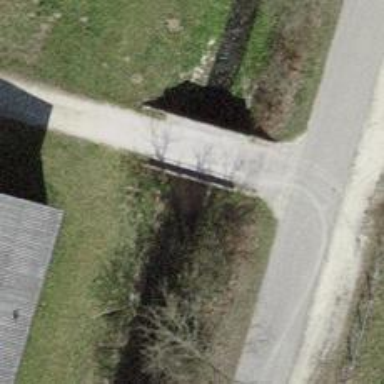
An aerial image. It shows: Track on concrete bridge with grade1 track type.